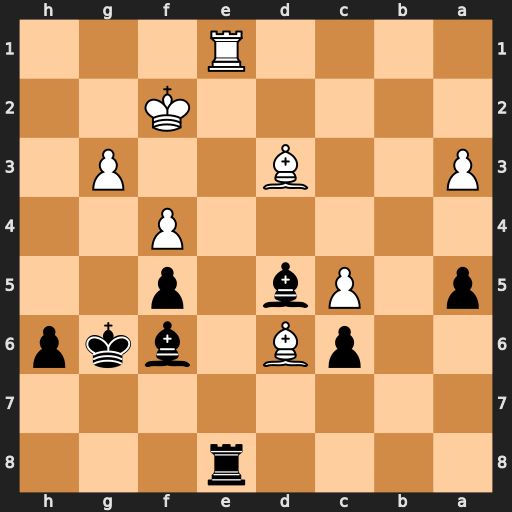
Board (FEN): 4r3/8/2pB1bkp/p1Pb1p2/5P2/P2B2P1/5K2/4R3
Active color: b
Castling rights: -
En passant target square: -
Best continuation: Bd4+ Kf1 Bg2+ Kxg2 Rxe1